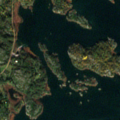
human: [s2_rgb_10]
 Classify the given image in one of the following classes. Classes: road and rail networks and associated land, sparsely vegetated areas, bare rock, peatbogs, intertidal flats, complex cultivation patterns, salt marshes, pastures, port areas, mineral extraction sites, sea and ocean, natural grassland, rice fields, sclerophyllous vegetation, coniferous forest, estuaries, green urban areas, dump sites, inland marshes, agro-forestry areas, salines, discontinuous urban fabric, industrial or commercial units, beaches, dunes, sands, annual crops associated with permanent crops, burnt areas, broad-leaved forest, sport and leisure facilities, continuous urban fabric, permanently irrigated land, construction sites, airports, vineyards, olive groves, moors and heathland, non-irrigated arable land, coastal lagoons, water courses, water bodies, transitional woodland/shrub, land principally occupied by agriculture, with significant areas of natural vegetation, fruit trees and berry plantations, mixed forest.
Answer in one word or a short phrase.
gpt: land principally occupied by agriculture, with significant areas of natural vegetation, broad-leaved forest, bare rock, sea and ocean